Question: I want to have an action bar placed vertically(Tablet App)

Can I have this? I know the default action bar does not support this.
Can sherlock action bar?
Can any other?
I have given this time but I dont see any solution to this.
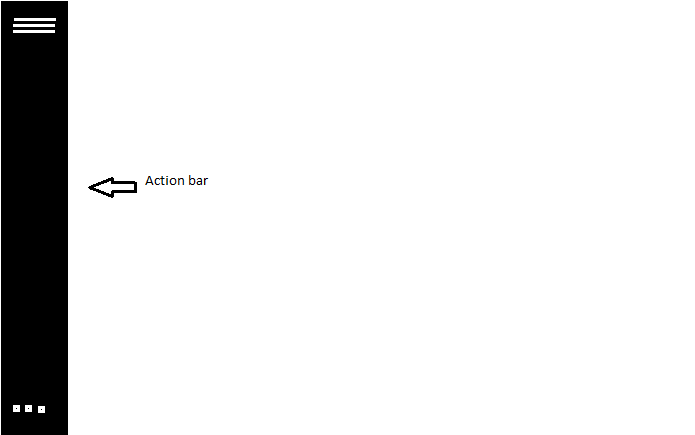
Answer: > Can sherlock action bar?
No. It backports what's available in the built-in 'ActionBar'.
> Can any other?
AFAIK no library provides such functionality.
> Can I have this?
Of course you can. Depending on what you use from 'ActionBar' this could be easy. On The image you have provided there is a 'FrameLayout' with two 'Buttons' and additionally hidden overlay 'ListView' after pressing bottom 'Button'. Not too much work.